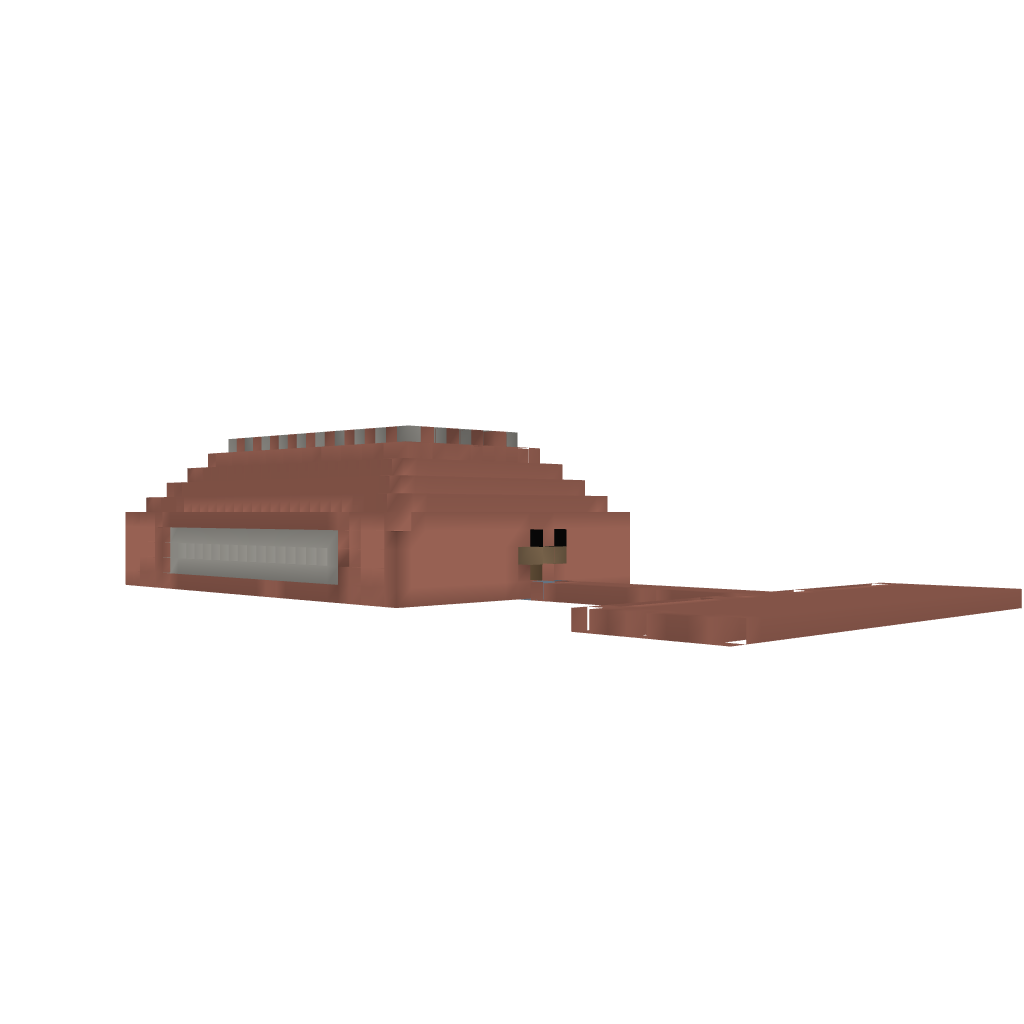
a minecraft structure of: Brick mansion